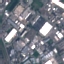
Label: Industrial